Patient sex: F
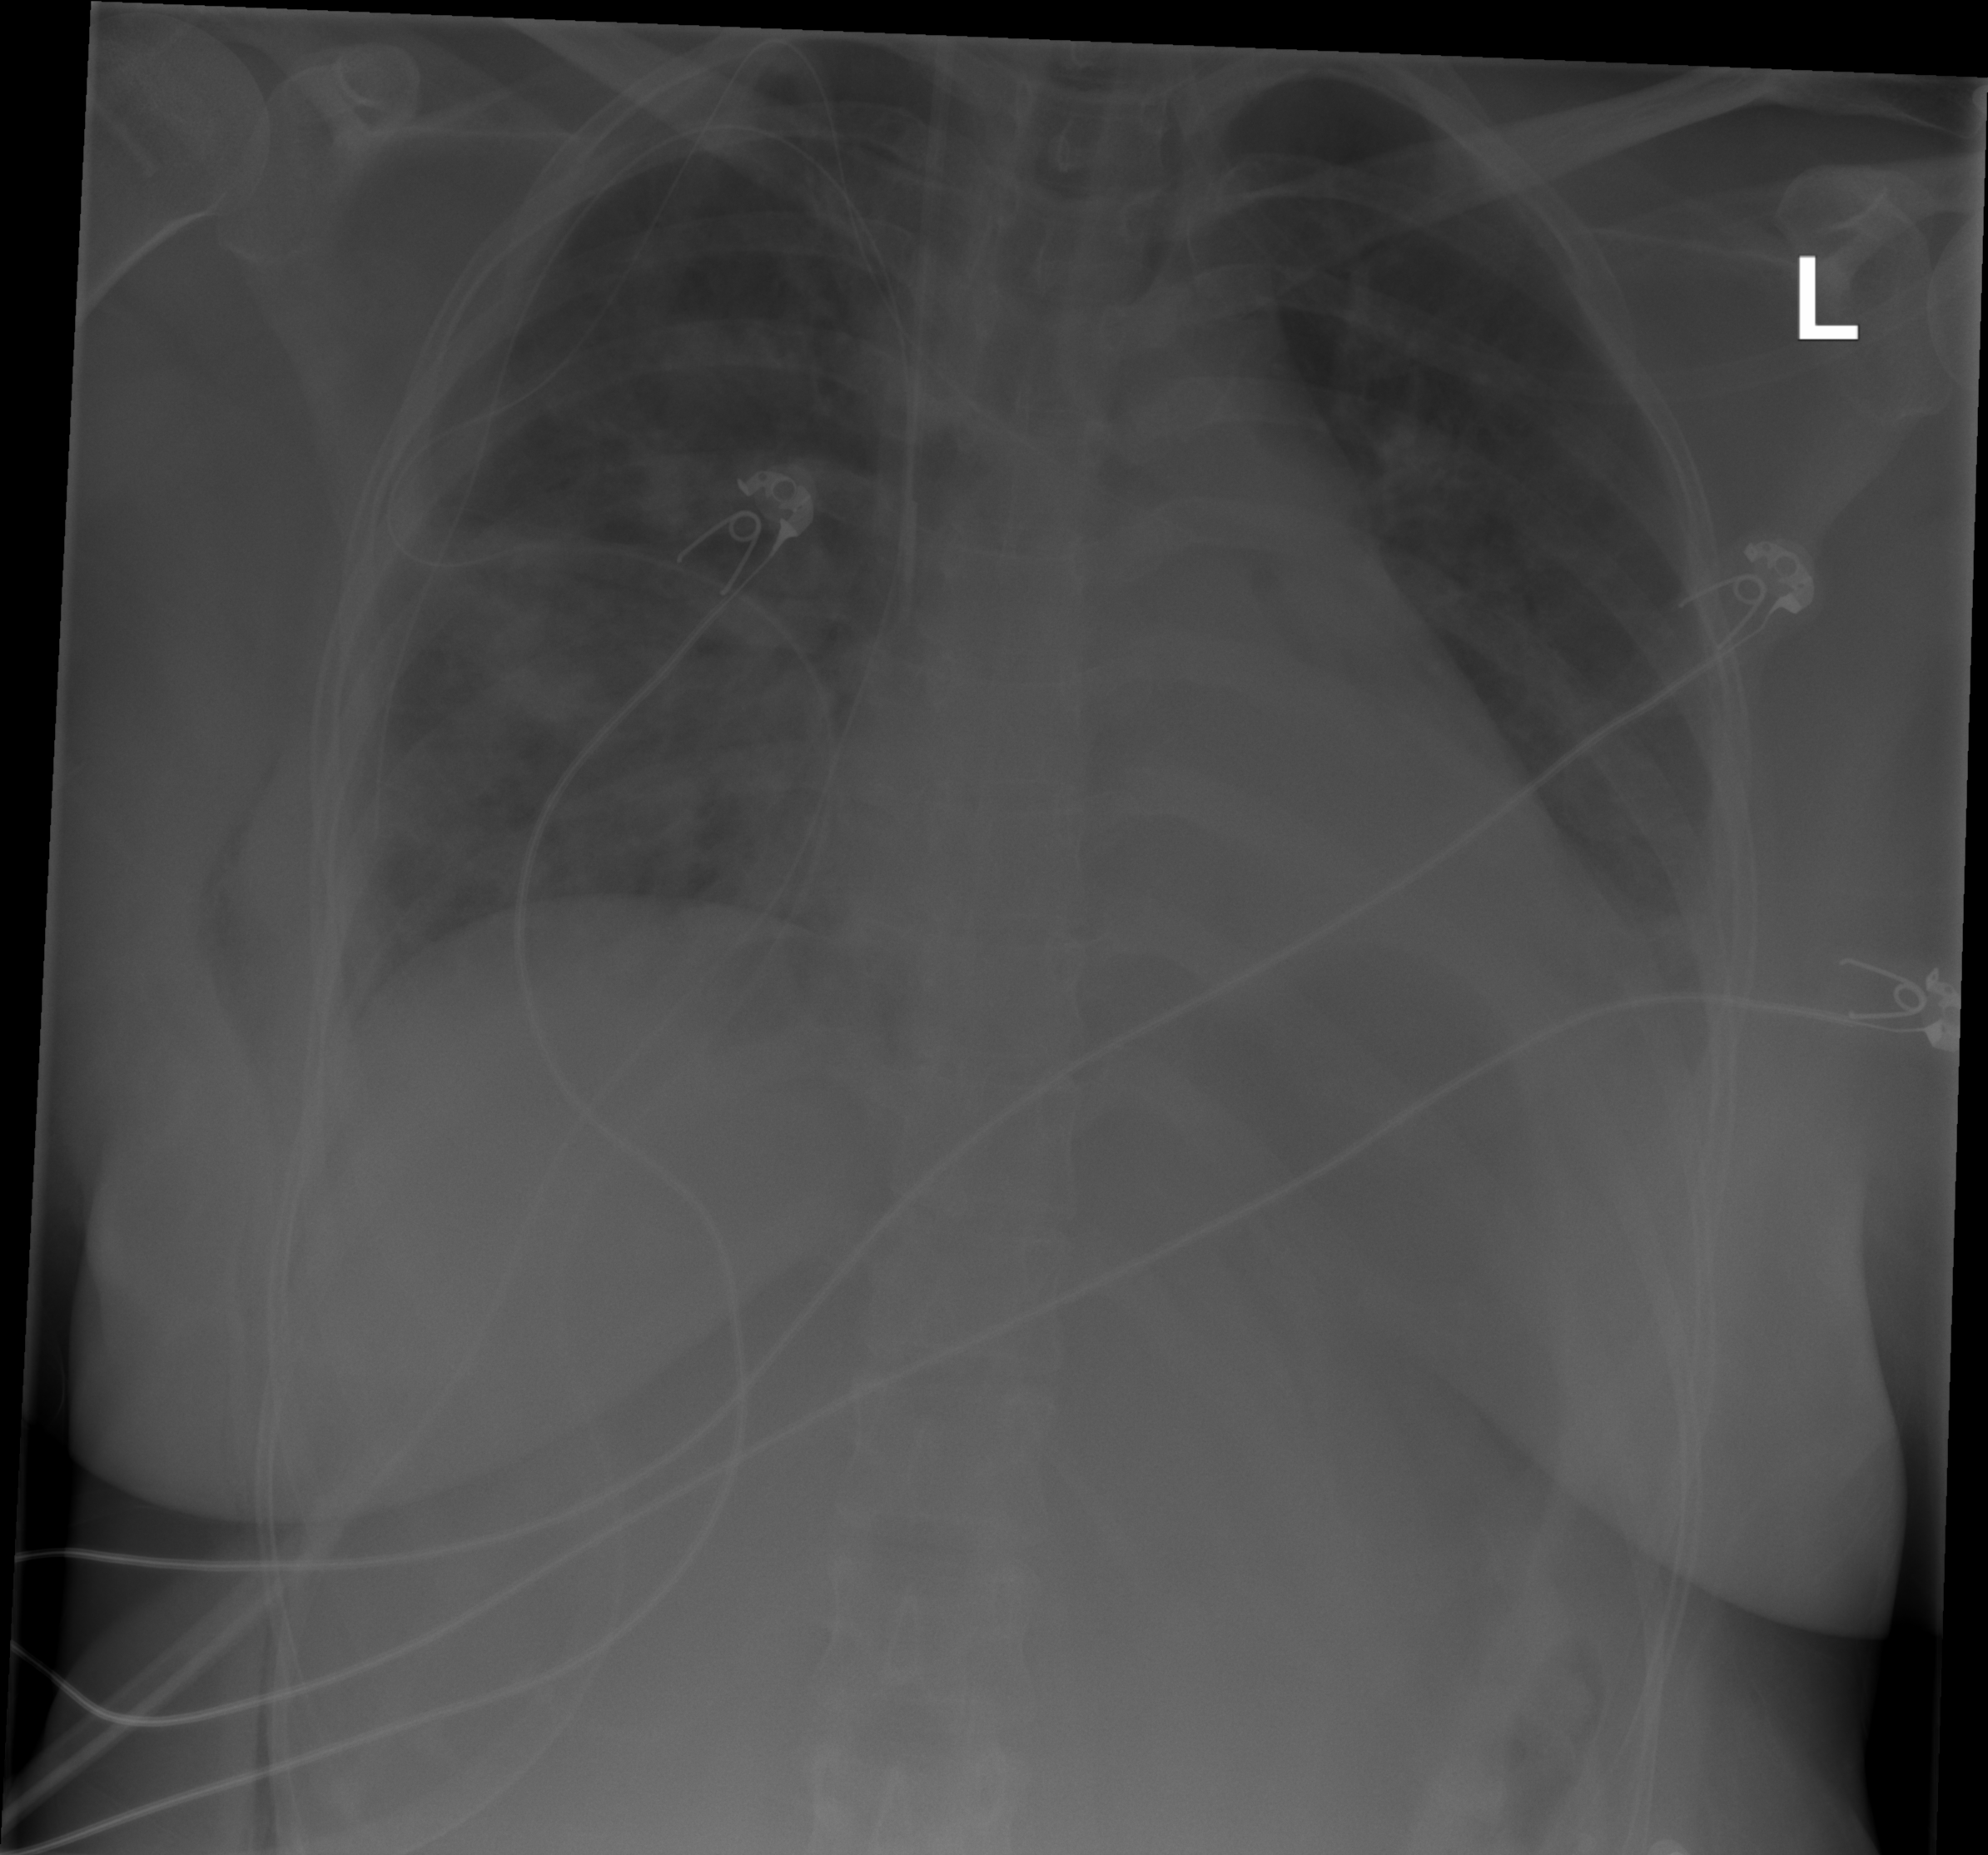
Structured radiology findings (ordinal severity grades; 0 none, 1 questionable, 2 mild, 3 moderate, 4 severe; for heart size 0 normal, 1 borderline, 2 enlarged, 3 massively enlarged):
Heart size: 0
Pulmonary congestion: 0
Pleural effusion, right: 0
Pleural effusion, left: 1
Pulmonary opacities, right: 2
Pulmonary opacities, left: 0
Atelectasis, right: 0
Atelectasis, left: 0